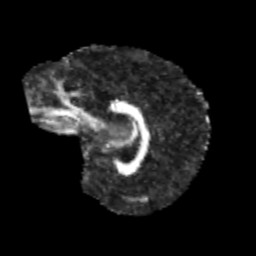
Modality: FA
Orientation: sagittal
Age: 10
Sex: female
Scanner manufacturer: siemens
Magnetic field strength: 3 T
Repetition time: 3.8 s
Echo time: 0.07 s